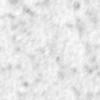
Label: no_change